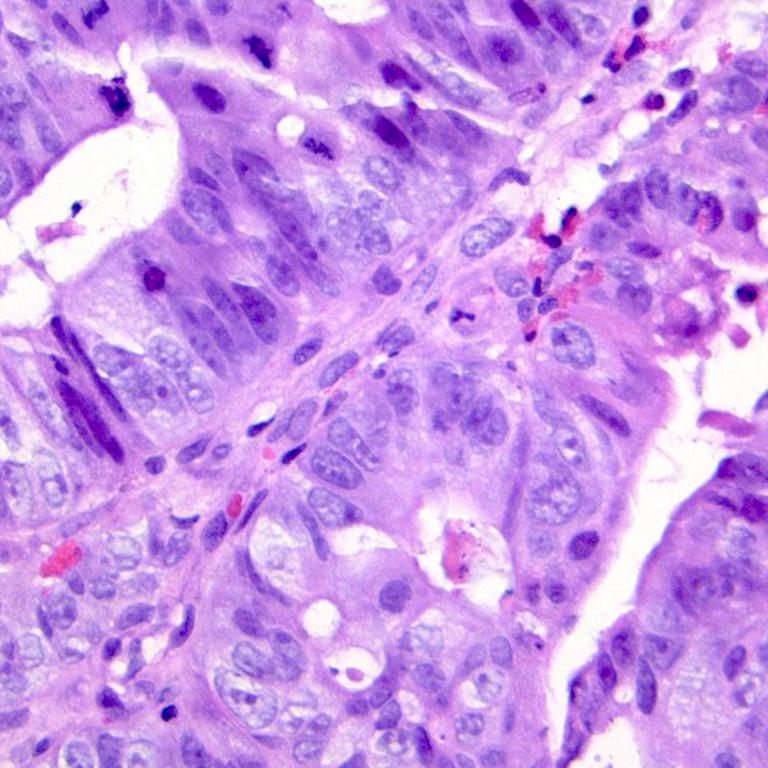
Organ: colon
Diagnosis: adenocarcinomas